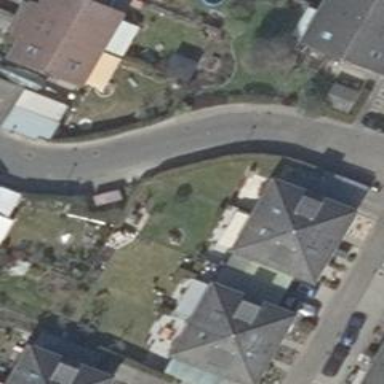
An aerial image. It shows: Semidetached house with pyramidal roof.